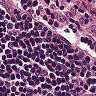
Metastatic tissue present: no